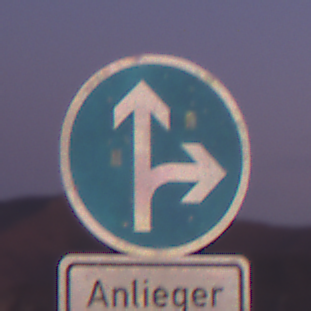
Verkehrszeichen: VorgeschriebeneFahrtrichtungGeradeausOderRechts
Zusatzzeichen unten: PersonengruppenFrei1
Umgebung: Outdoor, Nature
Tageszeit: Dawn
Wetter: PartlyCloudy
Licht: Natural
Jahreszeit: NotSpecified
Kontrast: MediumContrast